Question: First time I am creating a setup file in visual studio 2010.
I have 2 files in the project file 1 and file 2.

When I click on the button I get the file.
'''
private void button1_Click(object sender, EventArgs e)
{
string filename = Path.Combine(Path.GetDirectoryName(Assembly.GetExecutingAssembly().Location), @"FilesOutput\Help
ile 1.pdf");
ProcessStartInfo psi = new ProcessStartInfo(filename, "");
try
{
Process.Start(psi);
}
catch (Exception ex)
{
}
}
'''
I created the Setup of the project and install it, I see the button, but when I click on the button I cannot see the file.
Can some one can help how to get the file?
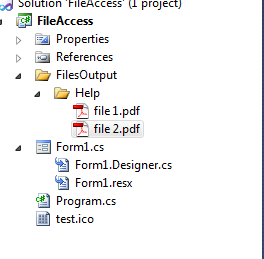
Answer: Mark your files as Content using Solution Explorer and Properties window. Just click on the file in Solution Explorer, go to properties and set 'Copy to Output' to 'Copy if newer' and 'Build Action' to 'Content'. Then in the setup project, make sure you have include of the Primary Project Output in the File System tab.